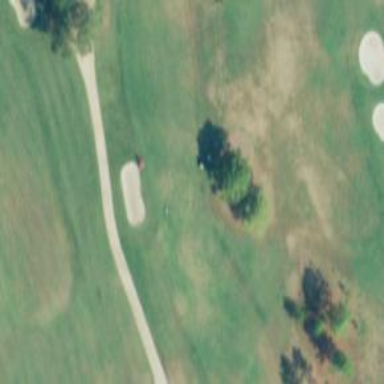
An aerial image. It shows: View of golf hole.